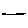
Label: line